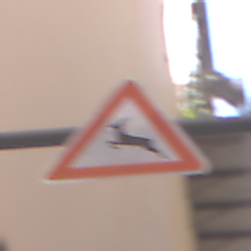
Verkehrszeichen: WildwechselRechts
Umgebung: Outdoor, Urban
Tageszeit: MorningAfternoon
Wetter: Clear
Licht: Natural
Jahreszeit: NotSpecified
Kontrast: LowContrast